Question: When I add 'overflow:auto' and 'white-space:nowrap' to new-parent div then it adds a scrollbar to the whole page due to which navigation header and footer becomes like this:

'''
.new-parent{
overflow:auto;
white-space:nowrap;
}
.new-col-child{
height:100%;
display:inline-table;
margin-left:-3px;
width: 300px;
border-right: 1px solid #E4E2E4;
}
<div class="new-parent">
<div class="new-col-child"> ..... </div>
<div class="new-col-child"> ..... </div>
<div class="new-col-child"> ..... </div>
<div class="new-col-child"> ..... </div>
<div class="new-col-child"> ..... </div>
</div>
'''
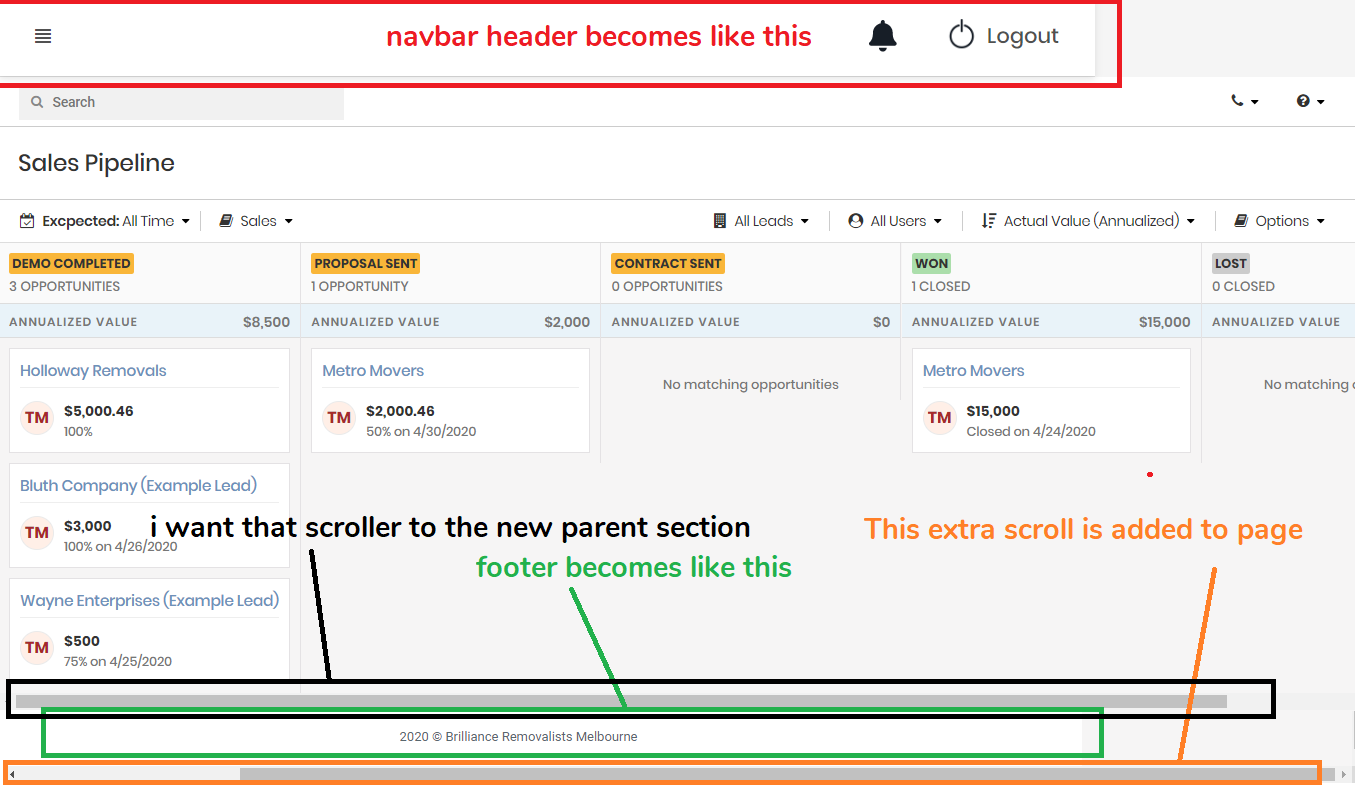
Answer: '''
body{
overflow-x:hidden;
}
'''
Try setting the 'width' of 'new-parent' div to '100%'
'''
.new-parent{
overflow:auto;
white-space:nowrap;
width:100%;
}
'''